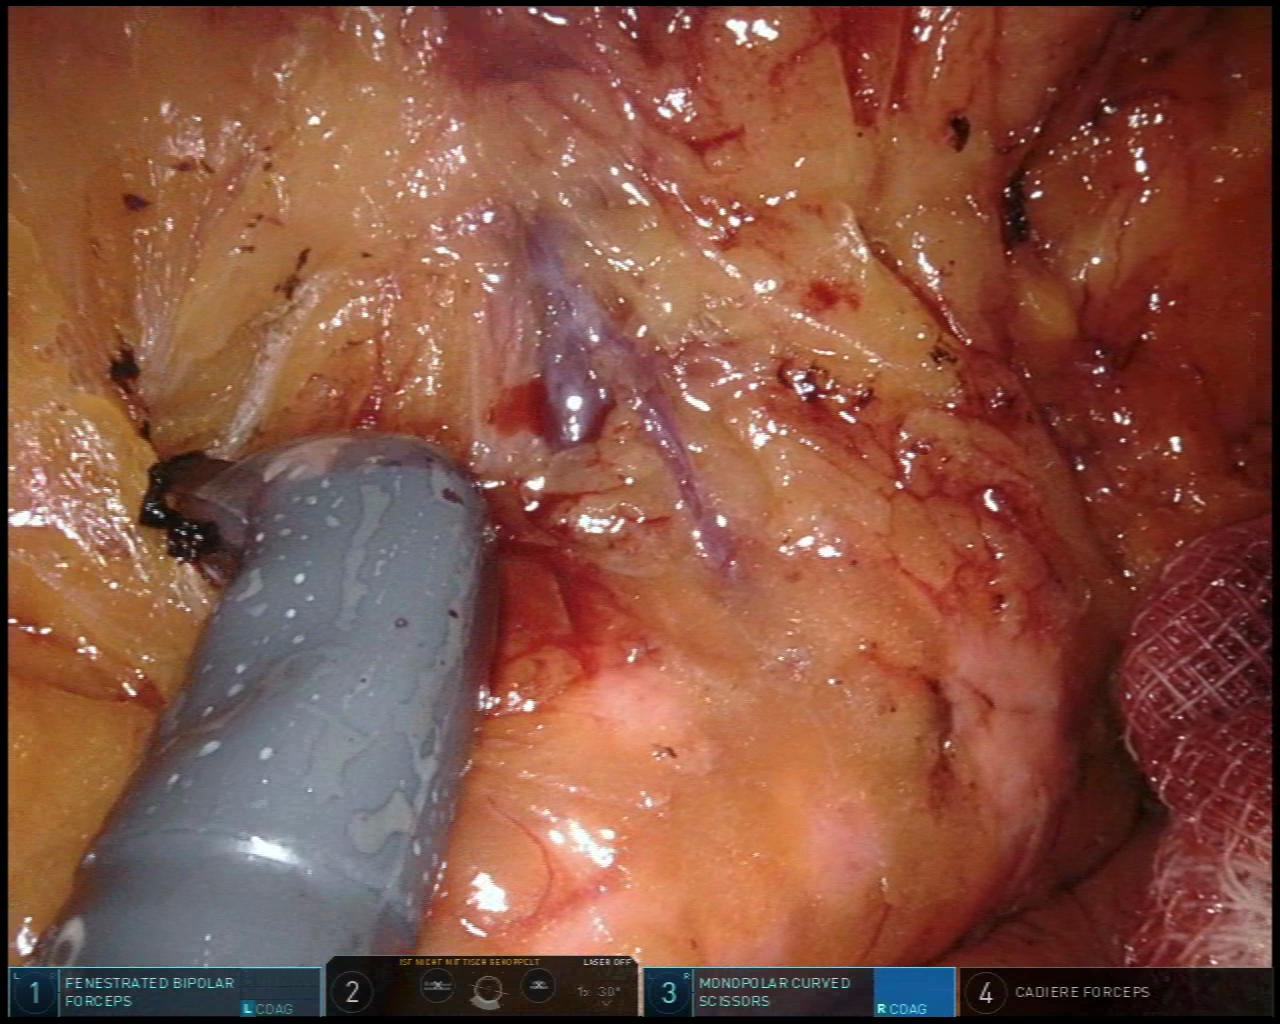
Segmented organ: pancreas
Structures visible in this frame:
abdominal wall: no
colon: no
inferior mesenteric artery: no
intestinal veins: yes
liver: no
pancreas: yes
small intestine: no
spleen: no
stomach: no
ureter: no
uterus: no
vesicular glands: no